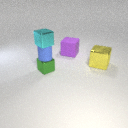
small cyan metal cube above small blue rubber cylinder